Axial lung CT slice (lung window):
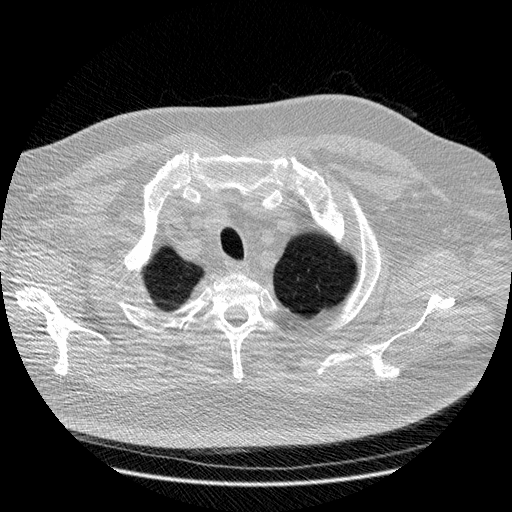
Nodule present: no